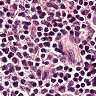
Metastatic tissue present: no